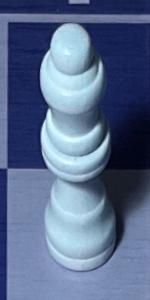
Label: Queen_White